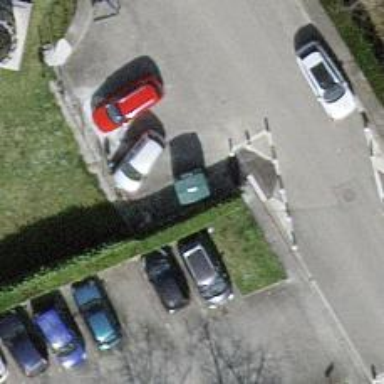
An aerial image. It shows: Recycling container for recycling.